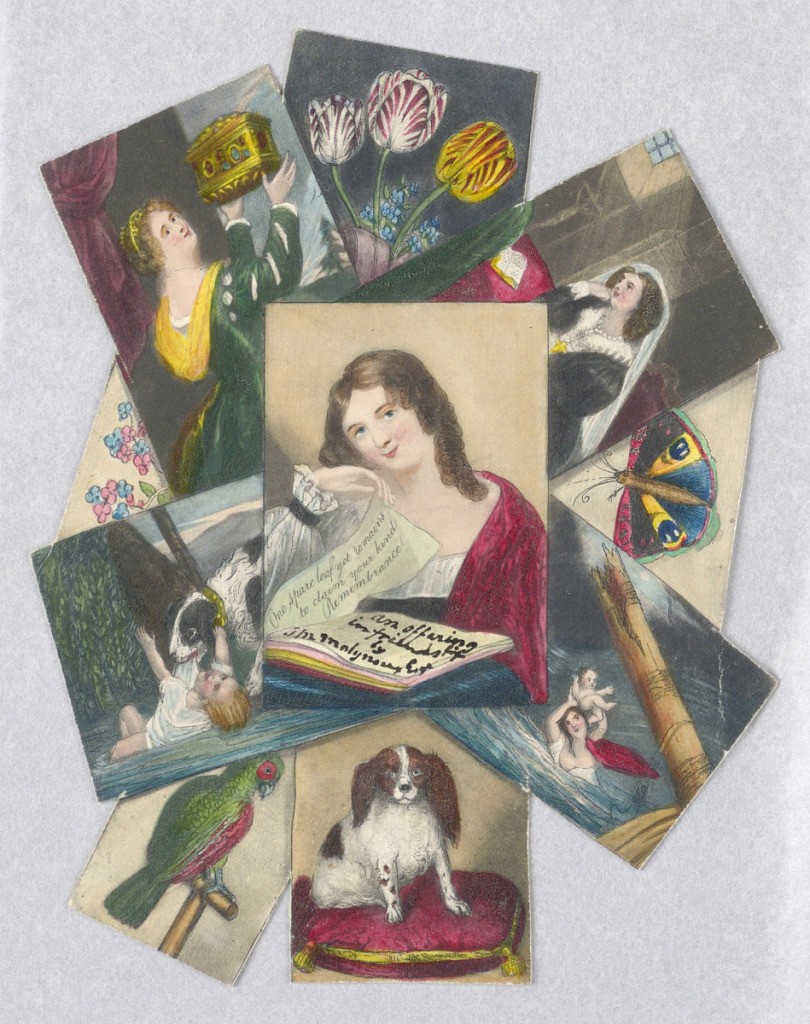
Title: Remembrance Greeting
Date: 1838–1840
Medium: Engraving, brush and oil paint on paper
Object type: Greeting Card
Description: Simulated montage of prints of birds, dogs, famous paintings, etc. In center, a girl holding the leaf of a book inscribed: "One spare leaf yet remains to claim your kind Remembrance".